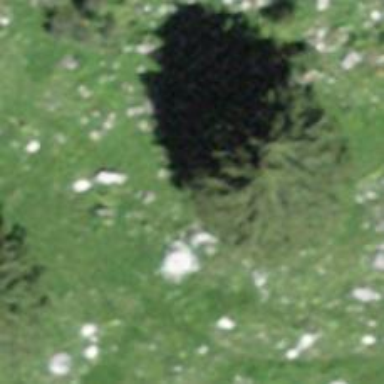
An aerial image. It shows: Needle-leaved tree in natural setting.